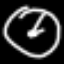
Label: clock